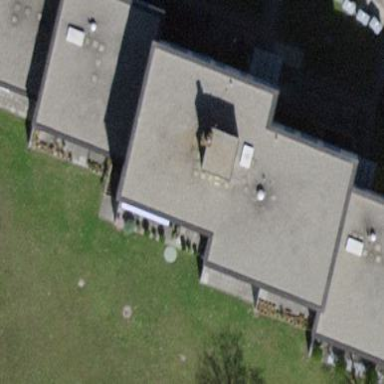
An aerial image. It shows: Apartment building with flat roof.